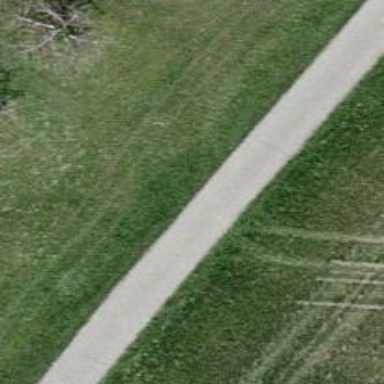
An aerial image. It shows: Paved track with grade 1 tracktype.